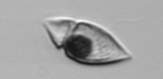
Label: Amphidinium